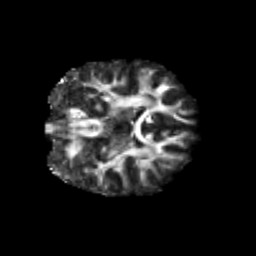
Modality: FA
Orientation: coronal
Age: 19
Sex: male
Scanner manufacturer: siemens
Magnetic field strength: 3 T
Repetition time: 3.5 s
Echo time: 0.125 s